Question: I guess i have a rather simple question since I'm new to Ruby and even newer to ActiveRecords.
What I want to achieve is a class representation with ActiveRecords (and the corresponding SQL schema) that models the following problem:
- - - -
My current schema is shown below in the picture:

Is this schema suitable for ActiveRecords? How would the classes look like? I simply cant figure out how the JoinTable fits into the ActiveRecord structure.
Further, how can i model the link from 'parent_id->categories.id'?
Any help appreciated!
cheers
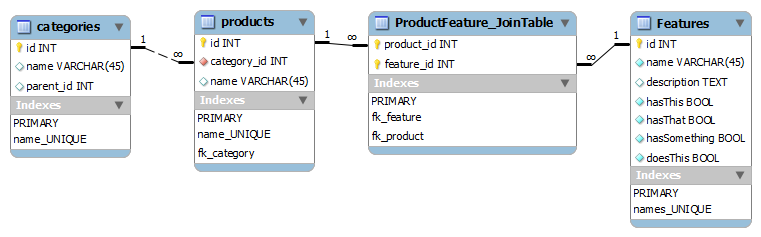
Answer: To model the relationships you described you would do:
'''
models/category.rb
class Category < ActiveRecord::Base
has_many :products
has_many :subcategories, :class_name => "Category", :foreign_key => :parent_id
end
models/product.rb
class Product < ActiveRecord::Base
belongs_to :product
has_many :features, :through => :product_features
has_many :product_features
end
models/feature.rb
class Feature < ActiveRecord::Base
has_many :product_features
has_many :products, :through => :product_features
end
models/productfeature.rb
class ProductFeature < ActiveRecord::Base
belongs_to :product
belongs_to :feature
end
'''
Given this structure then you have the join modelled as a Many-to-Many relation. This is useful since the HABTM style of join is going away in Rails 3.1
To get the information, I often use the console for testing and this would allow you do do
'''
@category = Category.first #get the first category
@category.subcategories #returns an array of categories
'''
The traversal of the links is via the relations that you setup in the models, with the intention that its , in the context of using sensible names. The self-joins, as per your question, is also covered in <URL> with a good example. The rest of this guide also details the other relationships.
One other thing to remember is to create your migrations so that the join table is created with the id's which are the foreign keys.